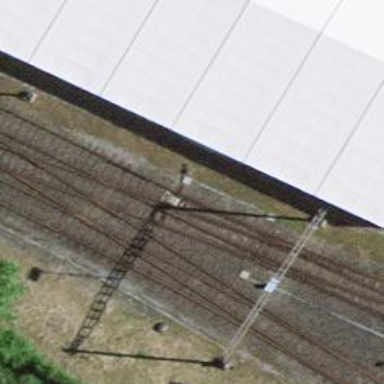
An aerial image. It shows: Railway switch.